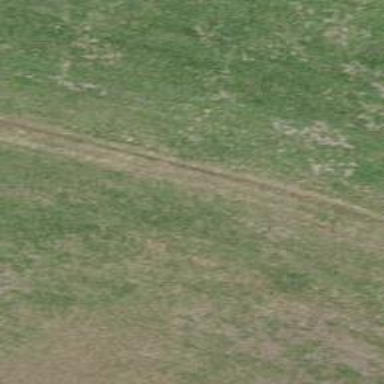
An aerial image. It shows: Grass track.